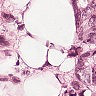
Metastatic tissue present: yes